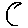
Label: moon